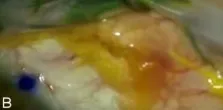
Release of fibrous adhesions at the distal end of the XEN. Stent, and ,placement of Ologen. Collagen matrix surrounding the subconjunctival tubular lumen.
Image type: endoscopy (gi_endoscopy)